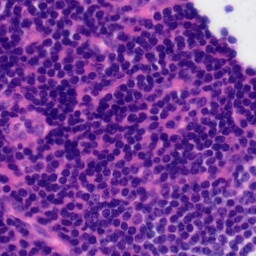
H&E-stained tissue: Tonsil